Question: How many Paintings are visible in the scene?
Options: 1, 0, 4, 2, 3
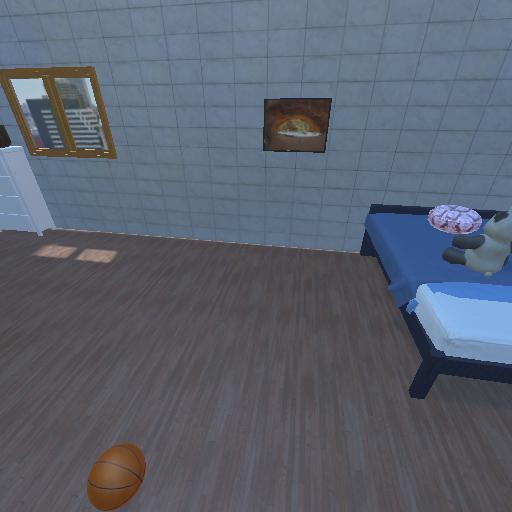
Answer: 1